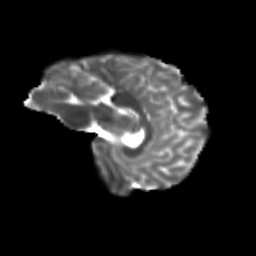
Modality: T2w
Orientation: sagittal
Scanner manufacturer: siemens
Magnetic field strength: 3 T
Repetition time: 9.2 s
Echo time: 0.084 s